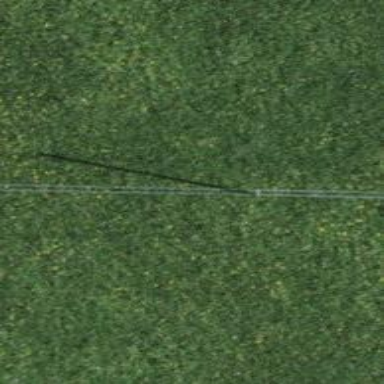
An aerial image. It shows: Minor power line.